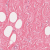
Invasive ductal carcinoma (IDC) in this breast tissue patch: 0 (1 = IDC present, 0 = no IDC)